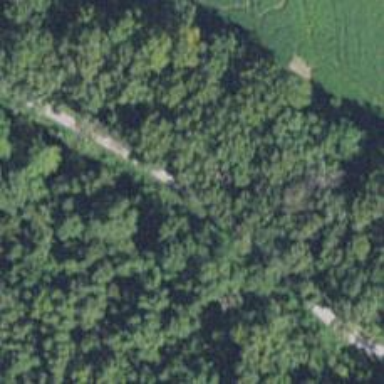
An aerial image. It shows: Track road with grade2 tracktype. It is accompanied by man-made cutline.